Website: lowes
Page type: customer-info-address
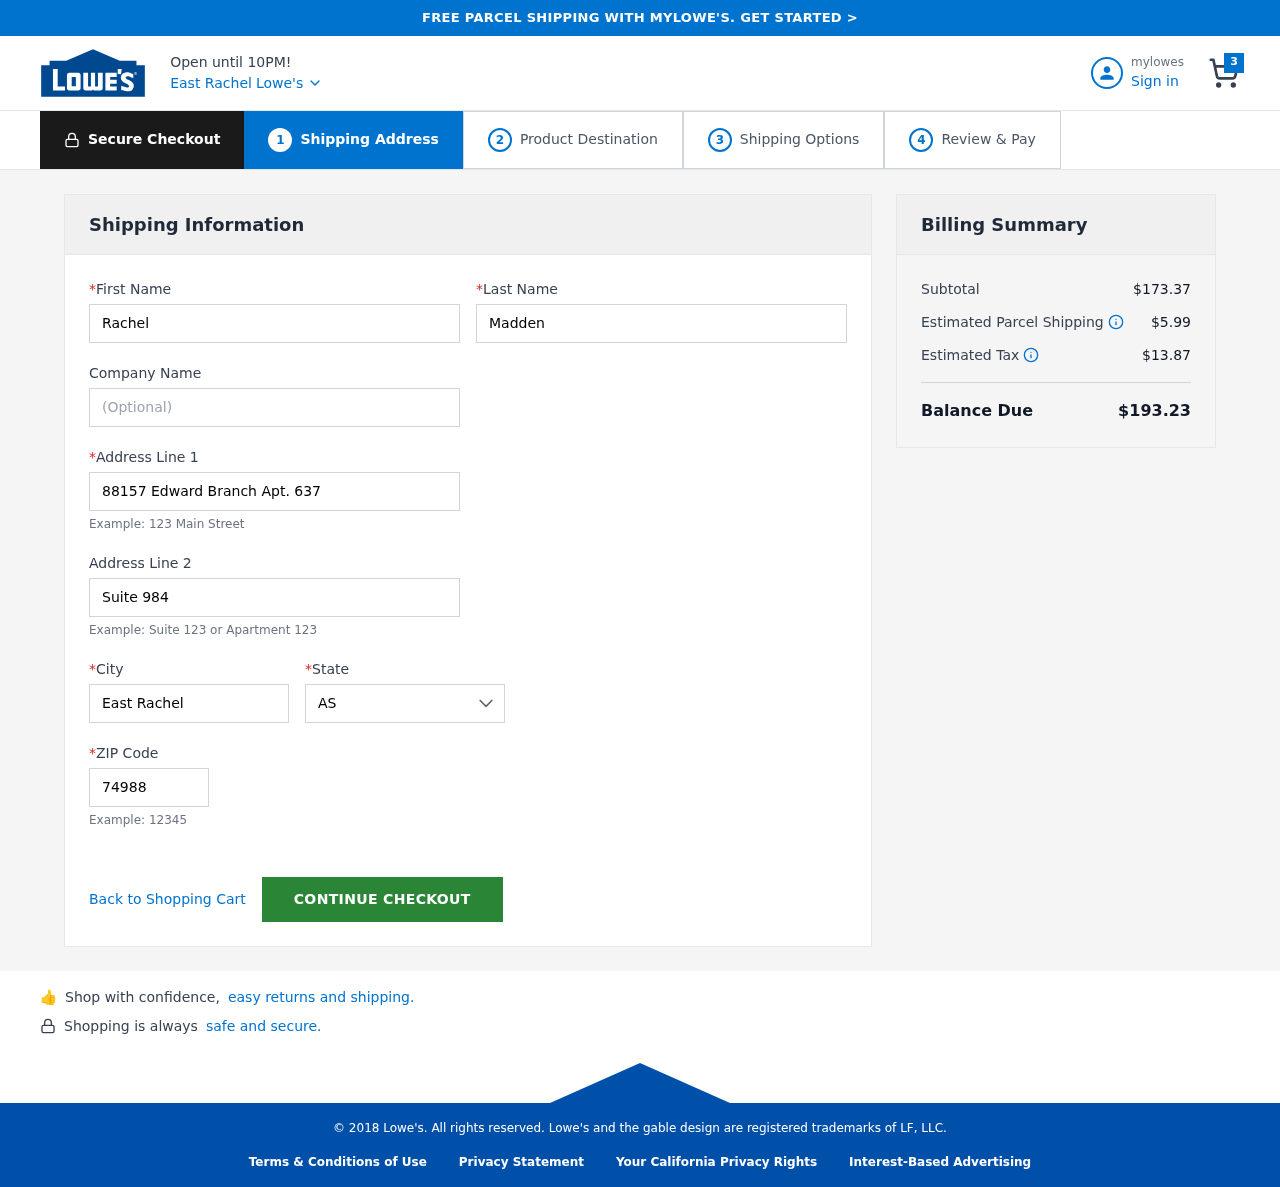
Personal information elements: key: PII_CITY
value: East Rachel
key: PII_FIRSTNAME
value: Rachel
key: PII_LASTNAME
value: Madden
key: PII_POSTCODE
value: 74988
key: PII_STATE
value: AS
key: PII_STREET
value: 88157 Edward Branch Apt. 637
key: PII_STREET2
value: Suite 984
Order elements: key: ORDER_NUM_ITEMS
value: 3
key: ORDER_SUBTOTAL
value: $173.37
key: ORDER_SHIPPING_COST
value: $5.99
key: ORDER_TAX
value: $13.87
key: ORDER_TOTAL
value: $193.23